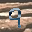
Label: 9